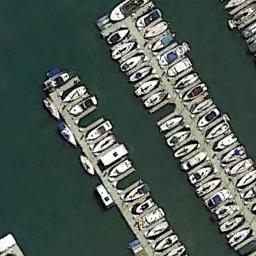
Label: harbor